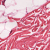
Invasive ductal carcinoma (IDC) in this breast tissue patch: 0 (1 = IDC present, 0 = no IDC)